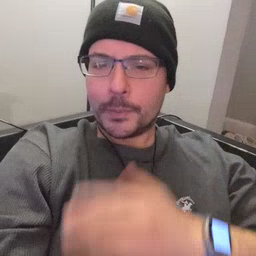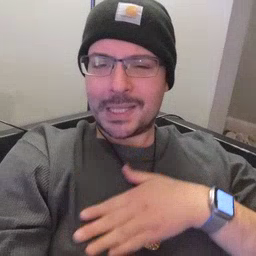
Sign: please